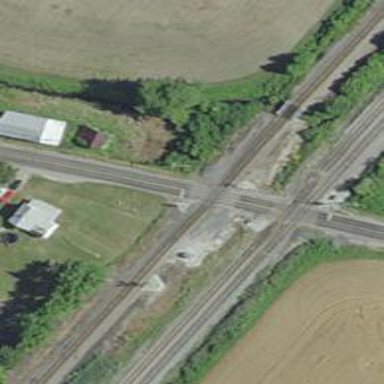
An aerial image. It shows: Railway track.